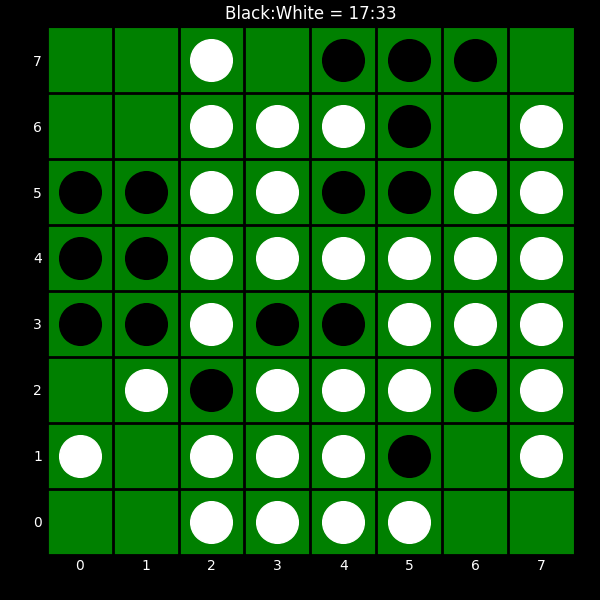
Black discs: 17
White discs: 33